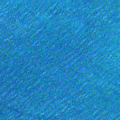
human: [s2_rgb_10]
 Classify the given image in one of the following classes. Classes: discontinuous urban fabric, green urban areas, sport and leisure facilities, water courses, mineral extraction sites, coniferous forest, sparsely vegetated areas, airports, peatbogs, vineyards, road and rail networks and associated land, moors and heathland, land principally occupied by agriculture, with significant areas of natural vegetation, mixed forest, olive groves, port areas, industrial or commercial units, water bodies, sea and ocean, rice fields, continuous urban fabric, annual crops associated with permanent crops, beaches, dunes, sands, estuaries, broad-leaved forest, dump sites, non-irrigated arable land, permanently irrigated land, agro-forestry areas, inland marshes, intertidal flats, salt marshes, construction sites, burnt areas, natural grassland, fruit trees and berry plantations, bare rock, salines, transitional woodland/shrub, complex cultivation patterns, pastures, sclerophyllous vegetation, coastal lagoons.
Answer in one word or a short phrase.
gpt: sea and ocean